Question: I have tried registering on their website to access the forums but the verification email won't come through so I have come here to ask.
The easiest way of explaining is showing you this image

As you can see, the text isn't inside the button. So the comment is posted if you click on the word but not when you click on the button.
I'm running Joomla 3.2.3 and an up to date version of Jcomments.
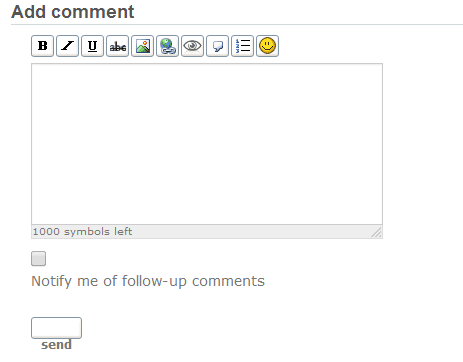
Answer: Ok I see the problem. It's due to the line height being set to the '.btn' class in your template css file. To get around this, add the following to your template.css file:
'''
#comments-form .btn, #comments-report-form .btn {
line-height: 0;
}
'''
This will ensure that everything is aligned properly :)